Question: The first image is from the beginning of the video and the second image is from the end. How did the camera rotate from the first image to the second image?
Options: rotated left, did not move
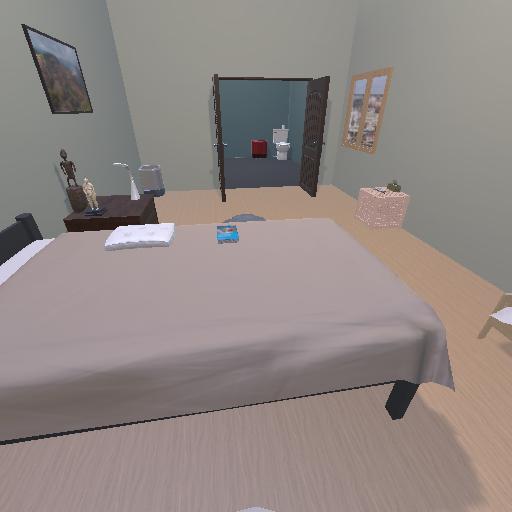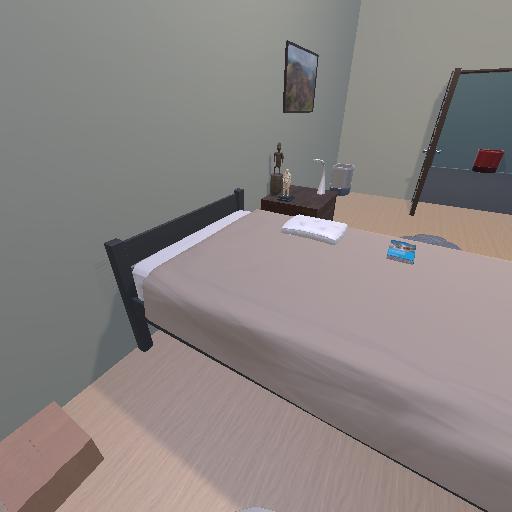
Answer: rotated left